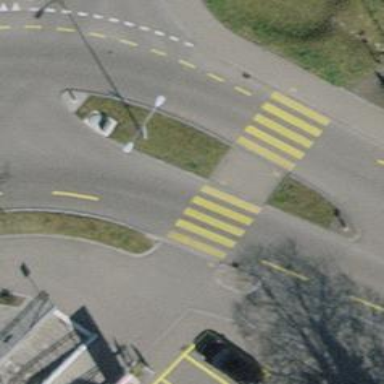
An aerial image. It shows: Uncontrolled zebra crossing with central island.